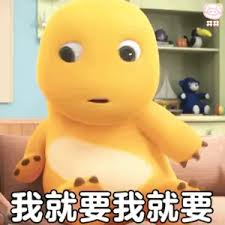
Label: nailong